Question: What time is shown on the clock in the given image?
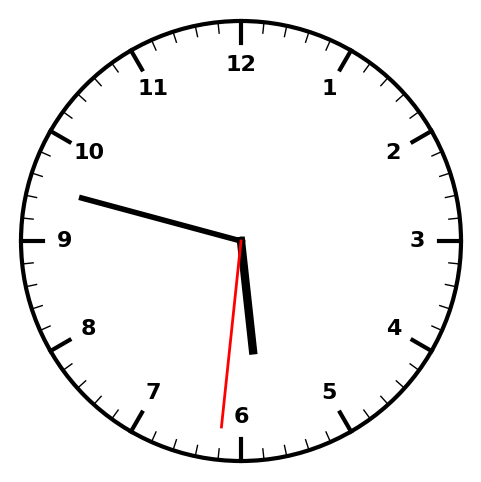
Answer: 05:47:31